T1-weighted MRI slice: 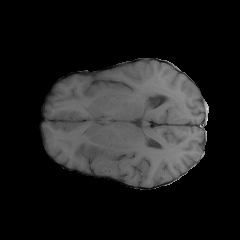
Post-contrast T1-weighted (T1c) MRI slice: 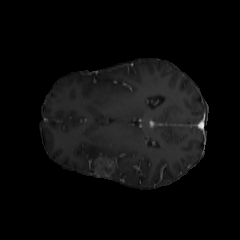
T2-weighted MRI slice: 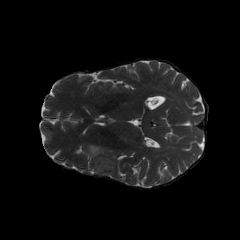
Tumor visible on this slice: yes